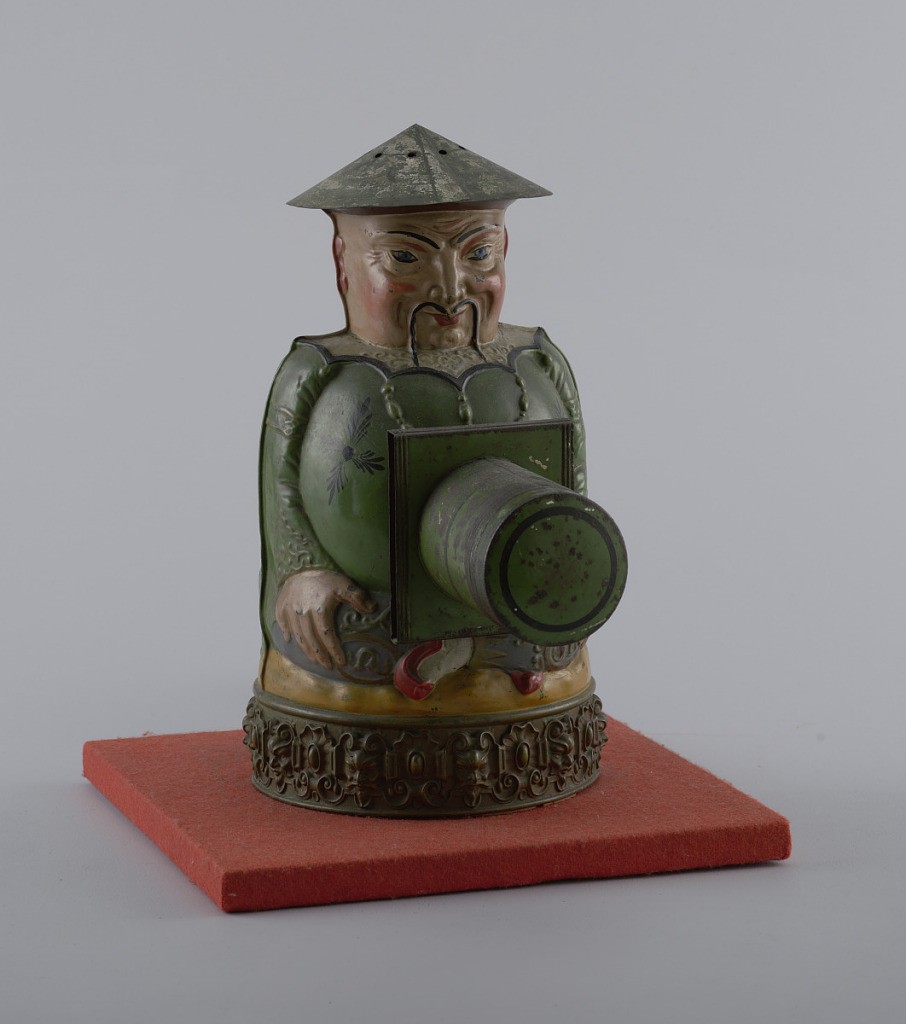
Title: Magic lantern
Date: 1850–1900
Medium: Tôle (painted tin)
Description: a) Figure of a seated figure in blue-gray trousers and green coat, on circular plinth decorated with masks and shells. Threaded circular opening on belly. b) conical pierced hat. c) tube with square slide holder. d) upainted projector tube, lens missing. e) circular slightly domed cover.